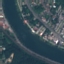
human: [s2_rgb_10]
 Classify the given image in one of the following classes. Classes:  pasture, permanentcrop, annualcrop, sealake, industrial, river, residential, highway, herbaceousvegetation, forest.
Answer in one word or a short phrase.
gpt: River